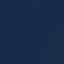
Label: SeaLake